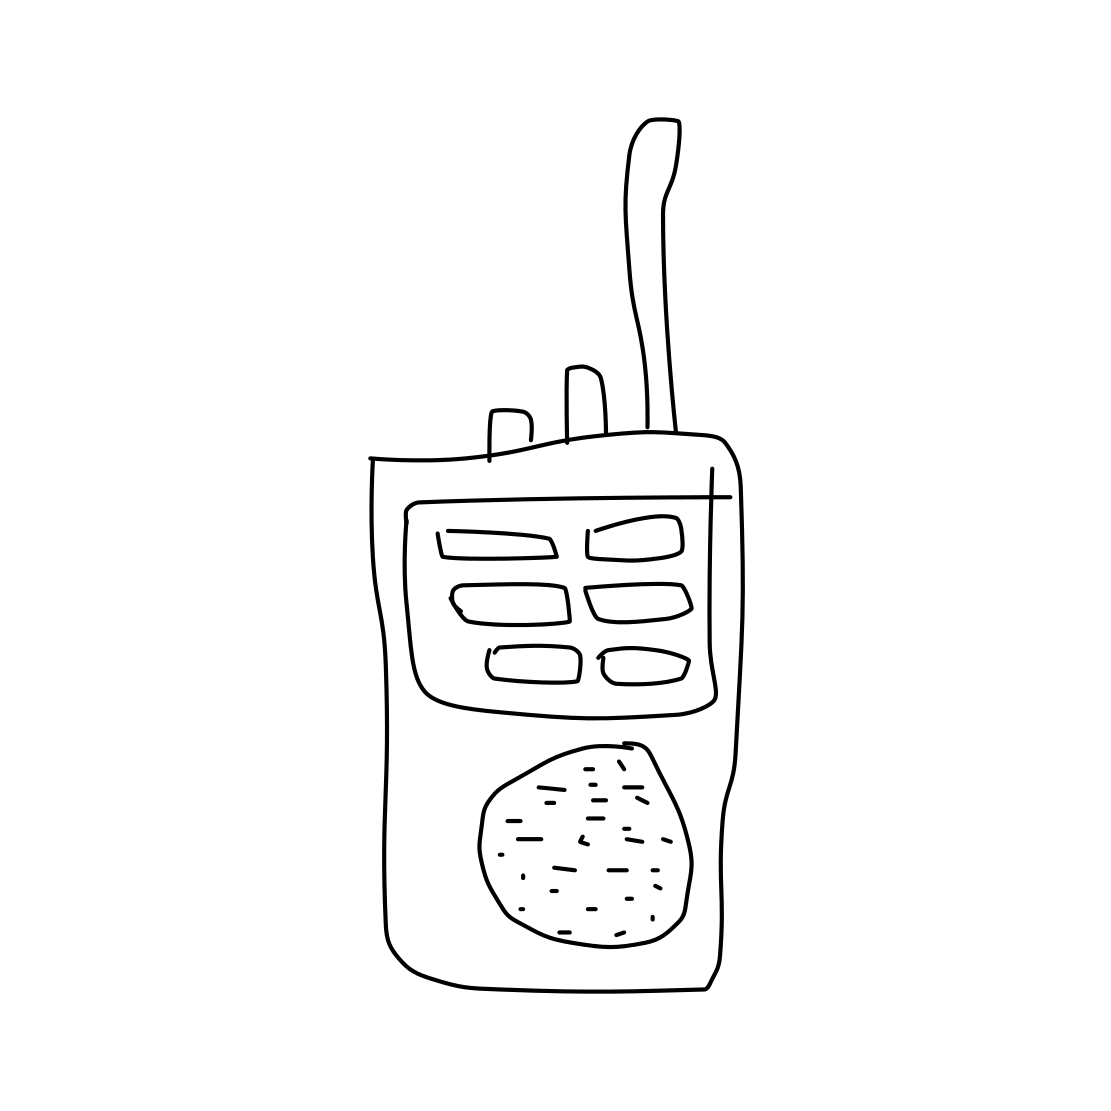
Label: walkie talkie